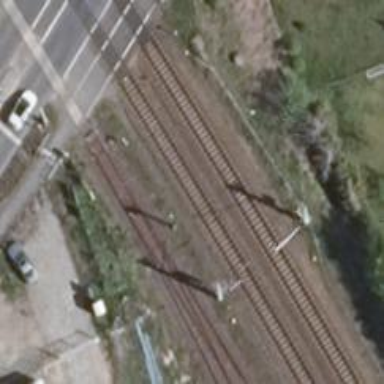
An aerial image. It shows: Light signal at railway crossing.